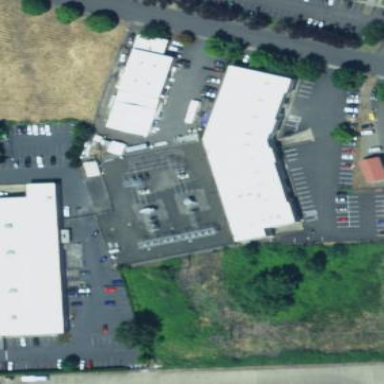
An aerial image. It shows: Power substation.